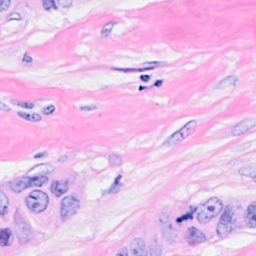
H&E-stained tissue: Breast